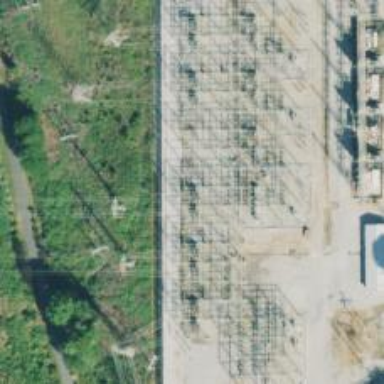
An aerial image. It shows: Switch for power supply.